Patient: sex M, age 68
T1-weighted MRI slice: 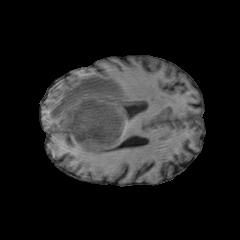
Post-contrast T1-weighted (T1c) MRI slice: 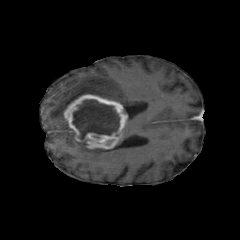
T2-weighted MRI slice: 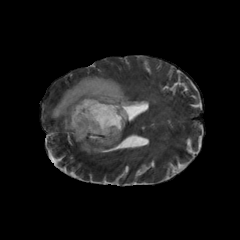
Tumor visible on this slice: yes
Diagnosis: Glioblastoma, IDH-wildtype
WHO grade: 4